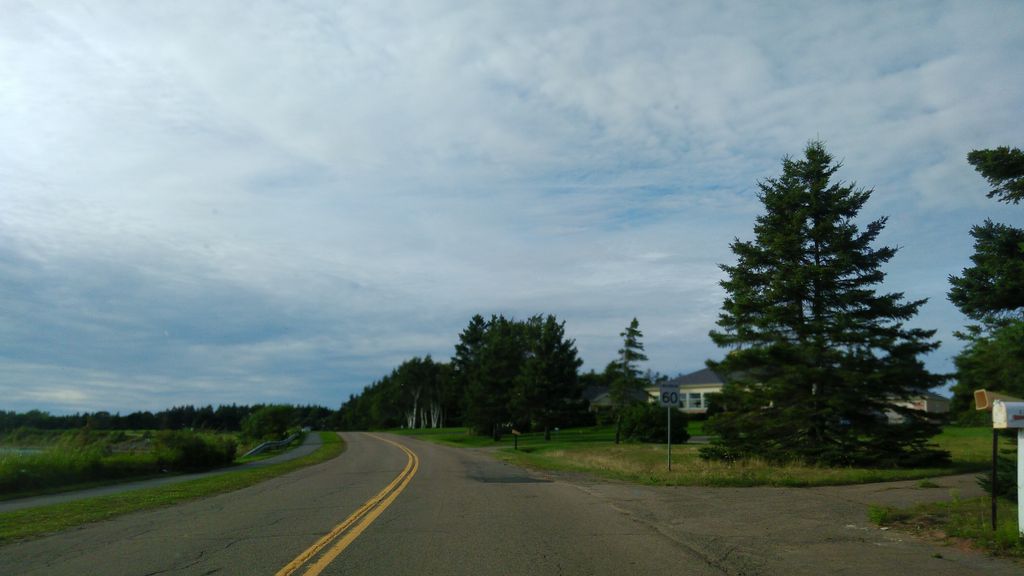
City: charlottetown